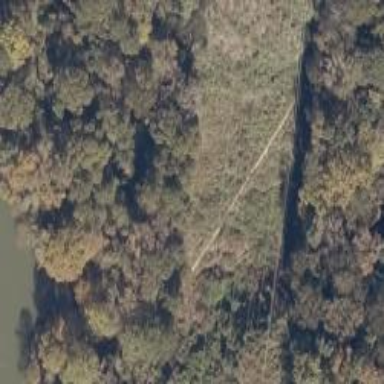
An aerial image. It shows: Path with excellent visibility for trail.